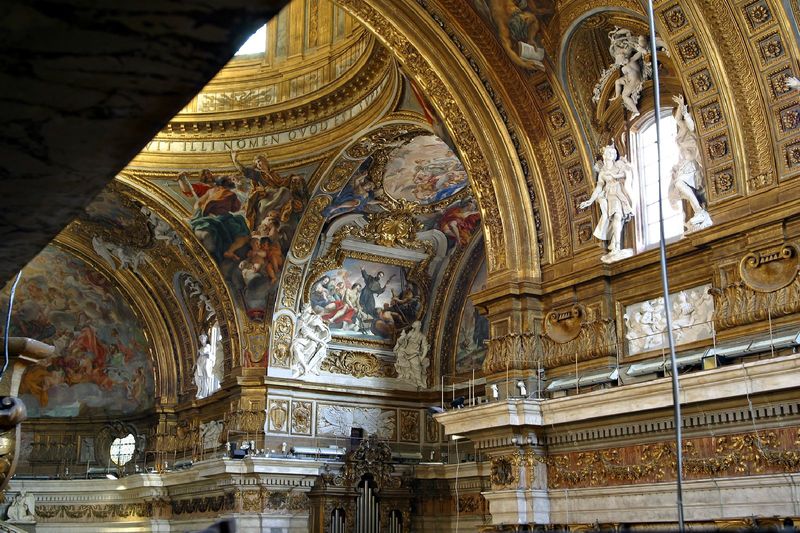
Titel: Vierungskuppel von Il Gesù in Rom
Künstler: Giovanni Battista Gaulli
Standort: Rom, Il Gesù (EU - I - Latium)
Schlagwörter: gemälde, weiß, fenster, szene, ornament, architektur, barock, kirche, gold, engel, relief, schrift, bogen, figuren, kuppel, verzierung, stuck, rom, orgel, skulpturen, christlich, deckengemälde, verzierungen, latein, ochsenauge, kämpferzone